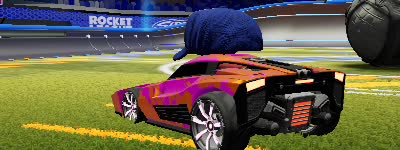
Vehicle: breakout